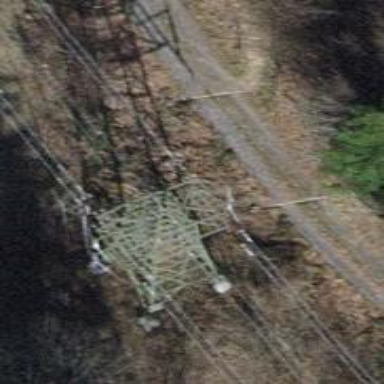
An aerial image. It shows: Lattice structure tower used for power transmission.